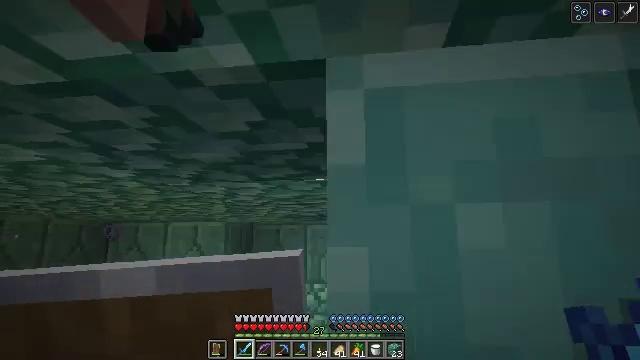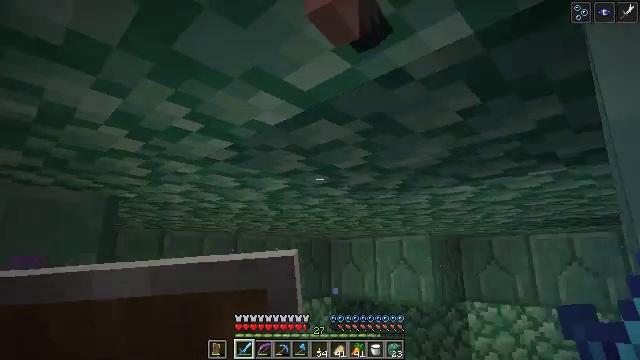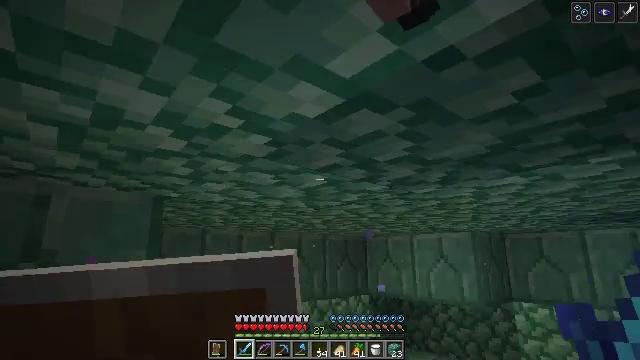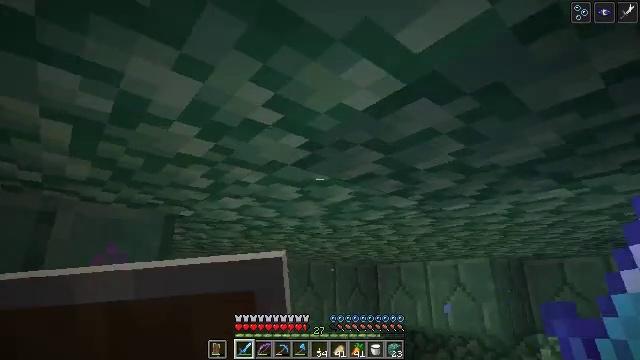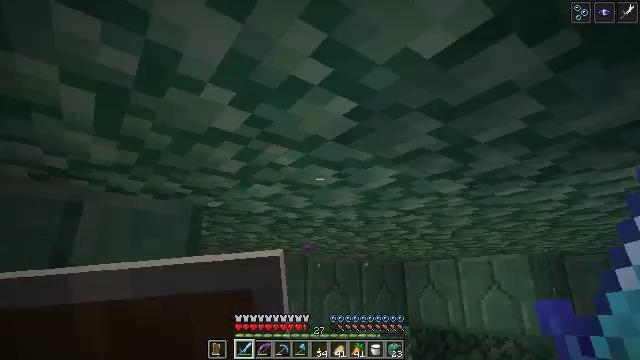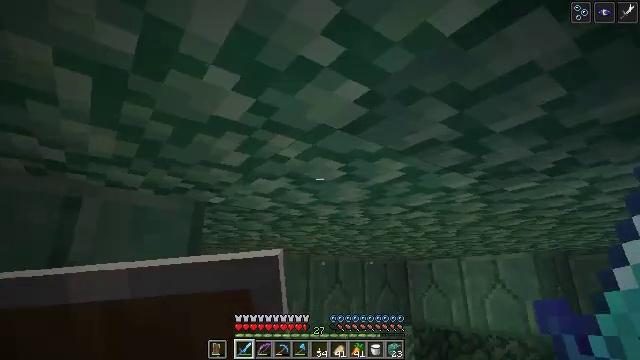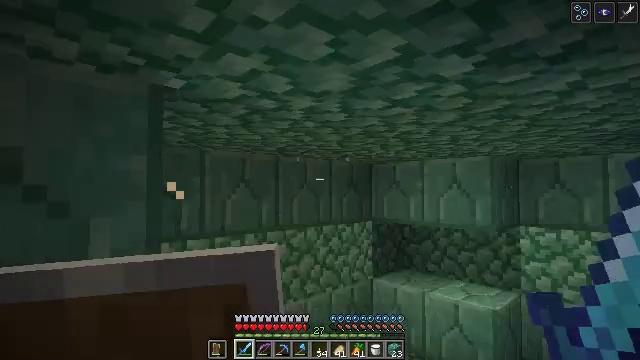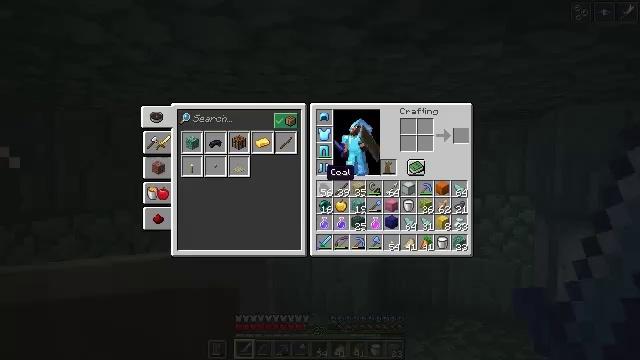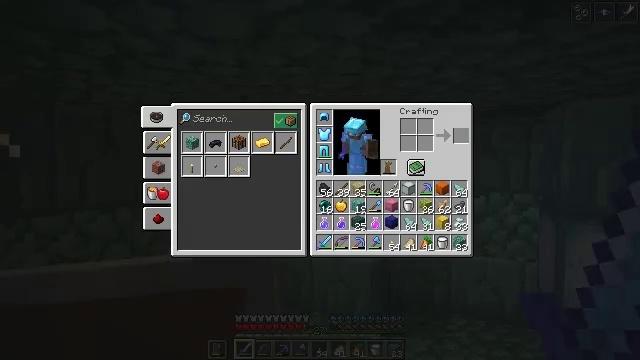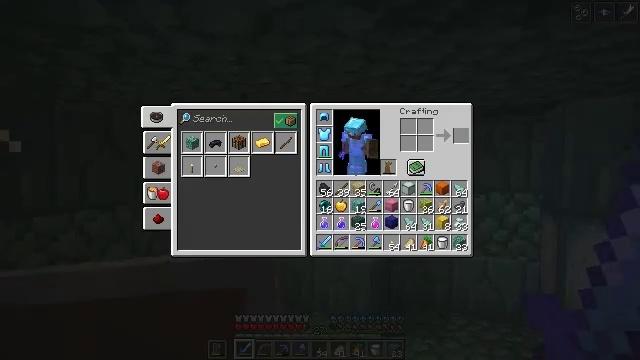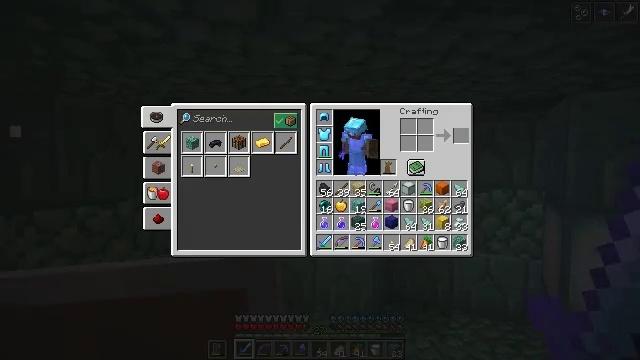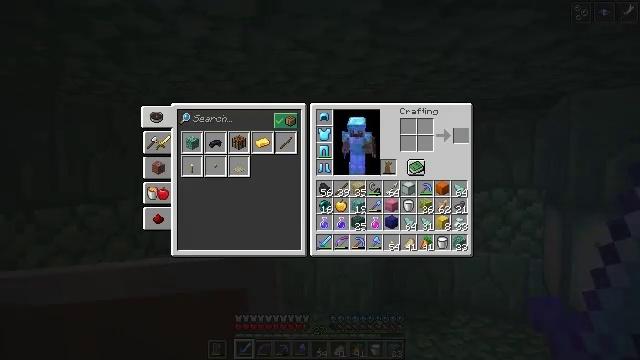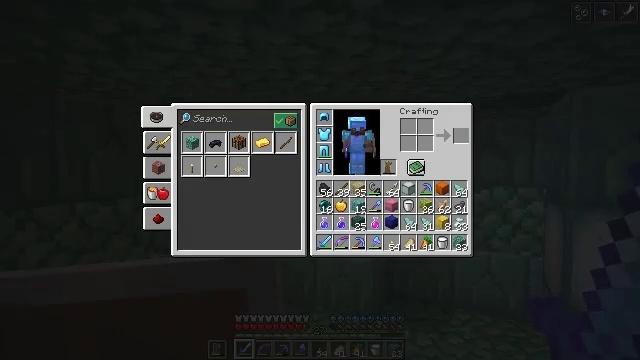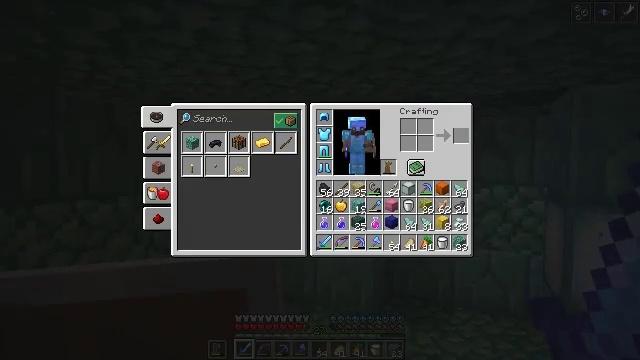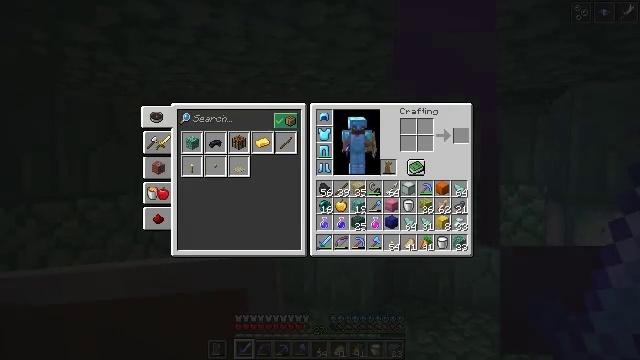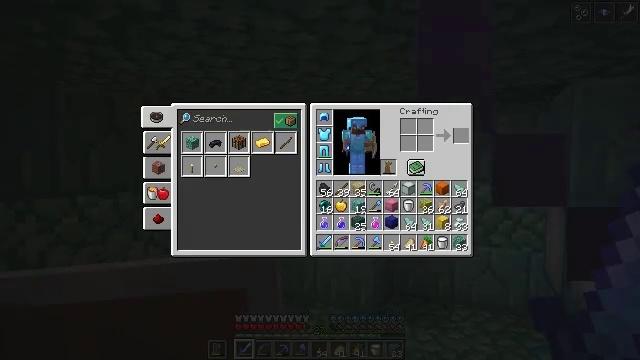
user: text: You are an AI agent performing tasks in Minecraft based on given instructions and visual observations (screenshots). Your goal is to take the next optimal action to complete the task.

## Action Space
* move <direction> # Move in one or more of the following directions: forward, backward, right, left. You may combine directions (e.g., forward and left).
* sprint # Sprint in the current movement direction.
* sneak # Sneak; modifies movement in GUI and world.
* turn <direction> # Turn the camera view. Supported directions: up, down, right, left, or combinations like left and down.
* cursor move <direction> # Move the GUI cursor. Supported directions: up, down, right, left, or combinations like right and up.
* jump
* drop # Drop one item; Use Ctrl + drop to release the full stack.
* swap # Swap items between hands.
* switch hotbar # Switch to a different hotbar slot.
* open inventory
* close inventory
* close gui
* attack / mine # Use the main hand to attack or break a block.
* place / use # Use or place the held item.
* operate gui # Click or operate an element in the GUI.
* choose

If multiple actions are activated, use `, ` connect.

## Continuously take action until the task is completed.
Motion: motion action
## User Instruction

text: Drop a salmon.
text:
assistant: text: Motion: move forward and move left, turn left and up
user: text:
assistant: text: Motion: move forward and move left, turn left
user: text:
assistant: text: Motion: move forward and move left, turn up
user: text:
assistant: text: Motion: move forward, turn left
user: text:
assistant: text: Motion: no_op
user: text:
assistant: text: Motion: turn right and down
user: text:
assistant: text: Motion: turn right and down, open inventory
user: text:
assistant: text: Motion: open inventory
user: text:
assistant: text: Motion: no_op
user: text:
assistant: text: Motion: cursor move right and up
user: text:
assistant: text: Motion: cursor move right and up
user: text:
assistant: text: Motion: no_op
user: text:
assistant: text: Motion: no_op
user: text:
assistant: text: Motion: no_op
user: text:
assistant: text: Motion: no_op
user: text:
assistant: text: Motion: no_op
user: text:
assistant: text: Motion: no_op
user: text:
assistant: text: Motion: no_op
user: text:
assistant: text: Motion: cursor move right and down
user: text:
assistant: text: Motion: cursor move right and down
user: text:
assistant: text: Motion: cursor move right and down
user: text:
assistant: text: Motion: cursor move right
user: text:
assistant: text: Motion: no_op
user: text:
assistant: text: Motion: operate gui
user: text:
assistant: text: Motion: no_op
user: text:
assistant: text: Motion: cursor move left
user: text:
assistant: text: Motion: cursor move left and up
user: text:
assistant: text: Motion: cursor move left and up
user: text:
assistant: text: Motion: cursor move left
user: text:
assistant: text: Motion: cursor move left